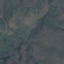
Label: HerbaceousVegetation